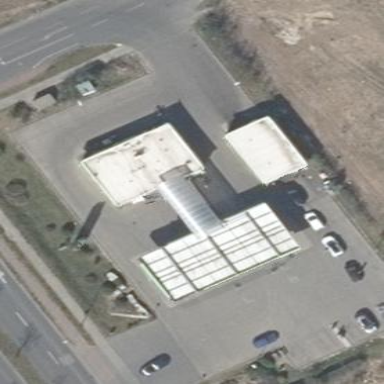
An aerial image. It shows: Fuel station.